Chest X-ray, PA view. Patient: 19 years old, sex M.
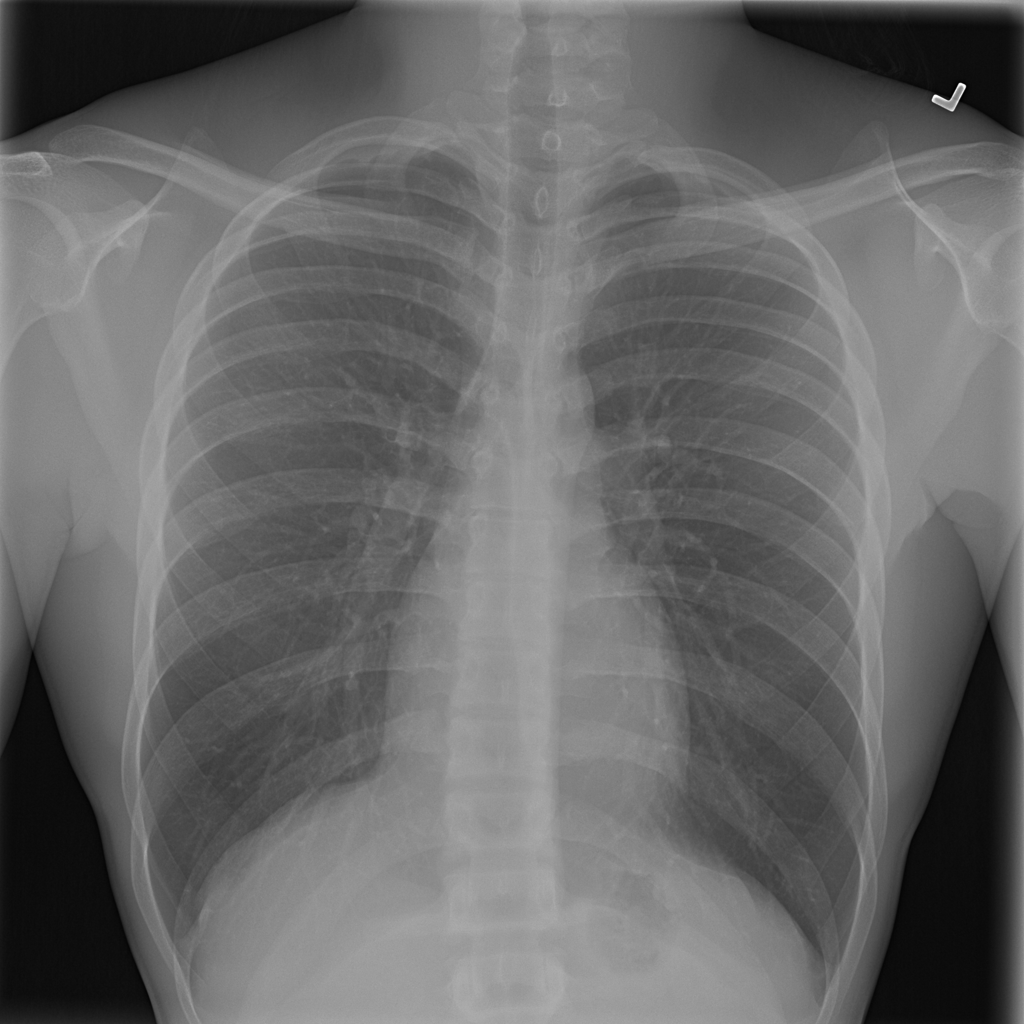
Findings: No Finding